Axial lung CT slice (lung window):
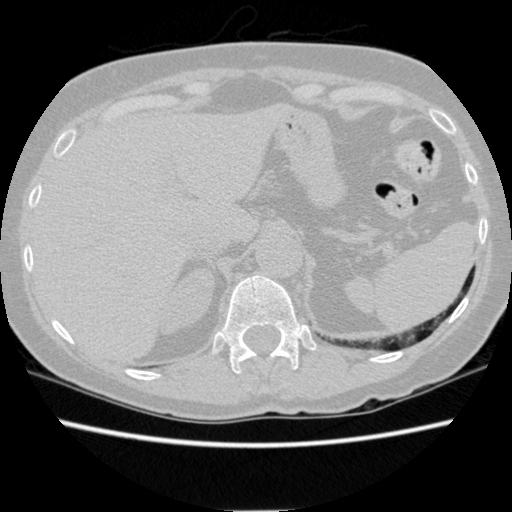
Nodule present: no